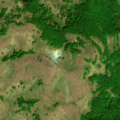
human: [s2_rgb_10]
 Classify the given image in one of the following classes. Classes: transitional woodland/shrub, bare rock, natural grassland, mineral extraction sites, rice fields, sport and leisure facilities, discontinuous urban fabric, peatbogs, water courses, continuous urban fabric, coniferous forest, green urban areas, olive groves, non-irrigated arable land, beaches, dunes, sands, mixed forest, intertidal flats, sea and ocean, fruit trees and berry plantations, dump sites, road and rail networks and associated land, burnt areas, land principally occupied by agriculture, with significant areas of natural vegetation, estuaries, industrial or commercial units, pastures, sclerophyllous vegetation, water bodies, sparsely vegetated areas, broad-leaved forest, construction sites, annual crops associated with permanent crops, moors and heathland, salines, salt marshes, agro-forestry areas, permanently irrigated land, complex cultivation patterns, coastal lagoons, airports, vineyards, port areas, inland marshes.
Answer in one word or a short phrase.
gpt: broad-leaved forest, natural grassland, transitional woodland/shrub